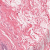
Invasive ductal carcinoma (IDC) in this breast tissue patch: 0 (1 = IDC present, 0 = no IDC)